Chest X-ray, PA view. Patient: 35 years old, sex F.
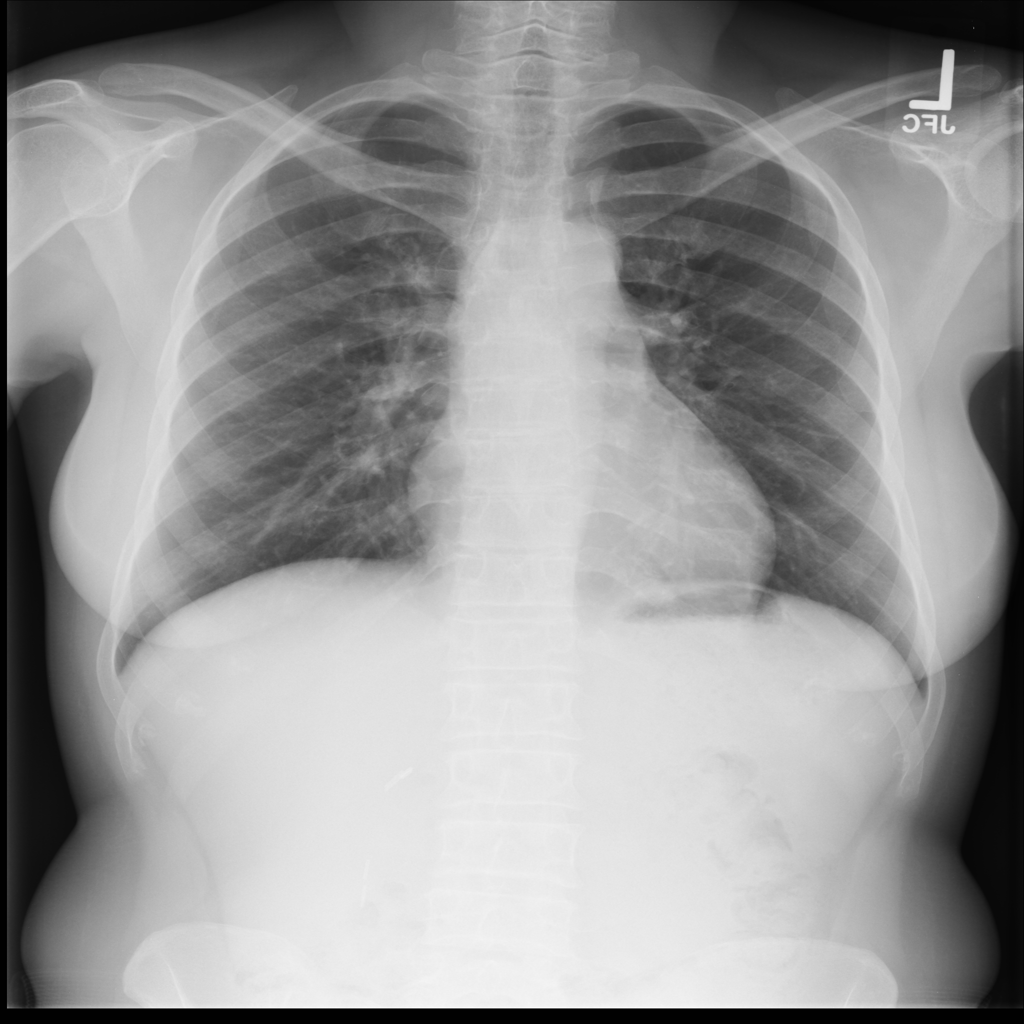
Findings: No Finding